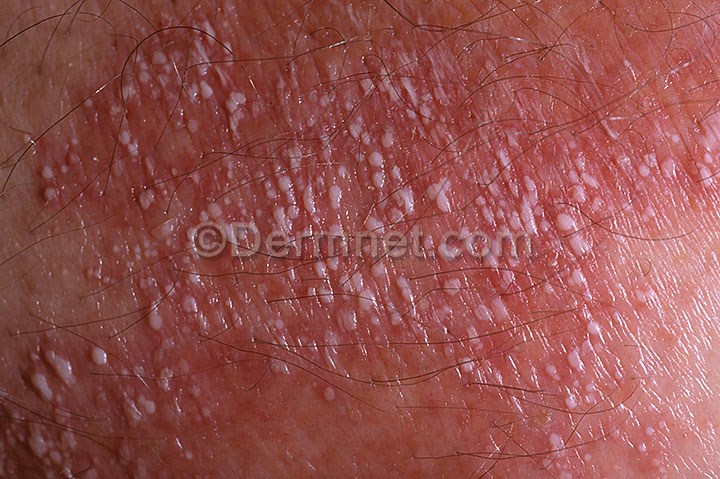
Disease: Psoriasis pictures Lichen Planus and related diseases